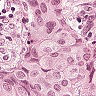
Metastatic tissue present: yes